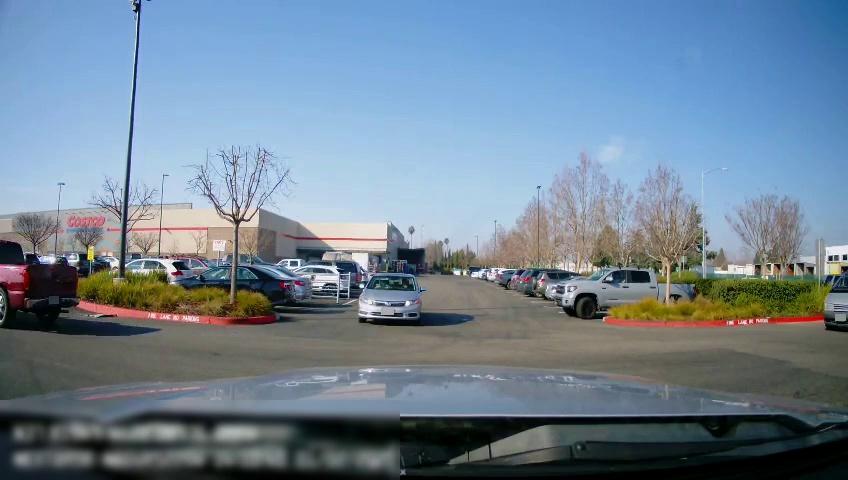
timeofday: Day
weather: Sunny
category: Drivable Space
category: Vehicles | Truck
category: Vehicles | Van
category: Vehicles | Car
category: Vehicles | Truck
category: Vehicles | Car
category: Vehicles | SUV
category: Vehicles | SUV
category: Vehicles | SUV
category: Vehicles | Truck
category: Vehicles | Car
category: Vehicles | Car
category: Vehicles | SUV
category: Vehicles | SUV
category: Vehicles | Truck
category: Vehicles | SUV
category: Vehicles | SUV
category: Vehicles | Truck
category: Vehicles | Truck
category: Vehicles | SUV
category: Vehicles | SUV
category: Vehicles | SUV
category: Vehicles | Car
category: Vehicles | Car
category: Traffic | Signs
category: Traffic | Signs